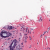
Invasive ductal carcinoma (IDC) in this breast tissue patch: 0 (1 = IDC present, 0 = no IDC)